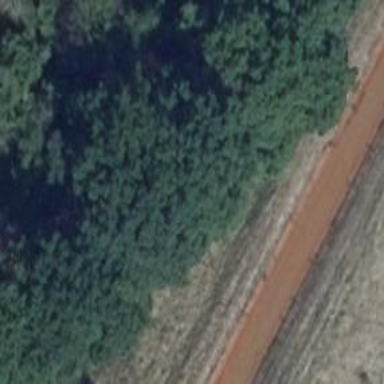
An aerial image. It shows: Embankment along grass track with grade 4 track surface.